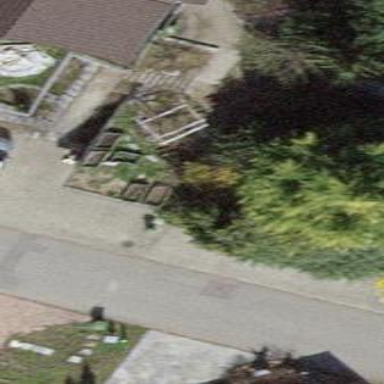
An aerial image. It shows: Garage building.